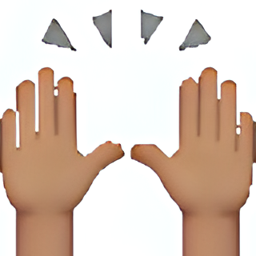
Name: person raising both hands in celebration
Emoji: 🙌🏽
Group: People & Body
Sub-group: hands